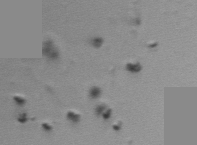
Label: Phaeocystis